Question: I want to enable the user to change the proportions of the layout by changing the position of the borders between widgets. Just in almost every modern GUI:

(Example from Matlab)
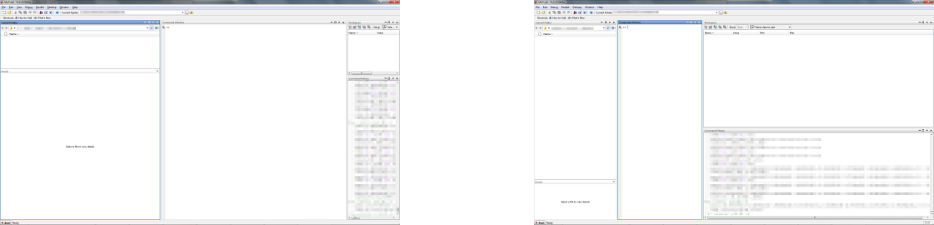
Answer: What you probably want is a paned widget
<URL>